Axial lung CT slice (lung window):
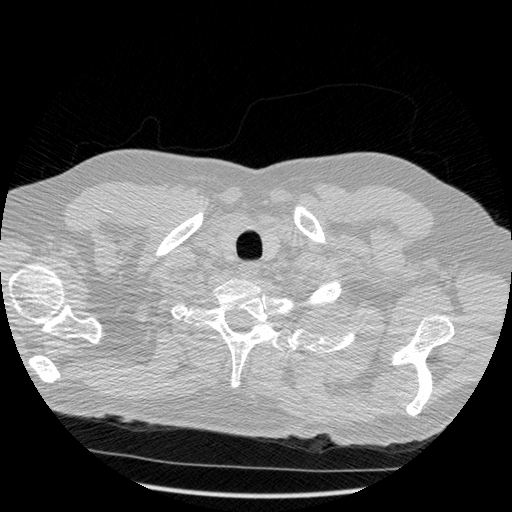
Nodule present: no